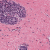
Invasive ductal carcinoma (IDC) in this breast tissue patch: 0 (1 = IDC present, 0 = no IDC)